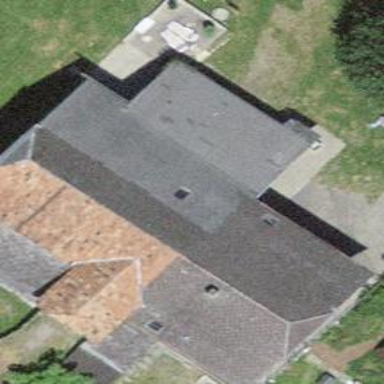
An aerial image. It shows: Farm building.